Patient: sex F, age 64
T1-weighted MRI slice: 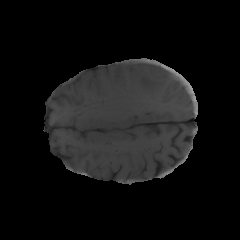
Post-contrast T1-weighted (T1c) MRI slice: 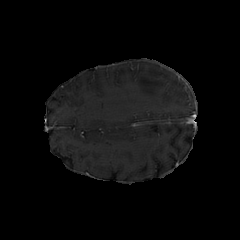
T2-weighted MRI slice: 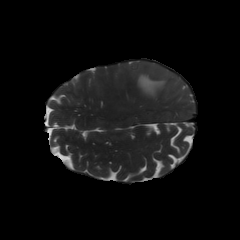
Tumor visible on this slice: yes
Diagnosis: Glioblastoma, IDH-wildtype
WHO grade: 4